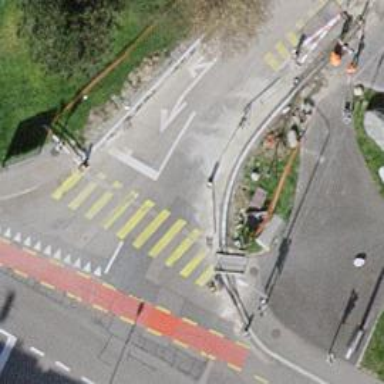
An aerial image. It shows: Road crossing with traffic signals.